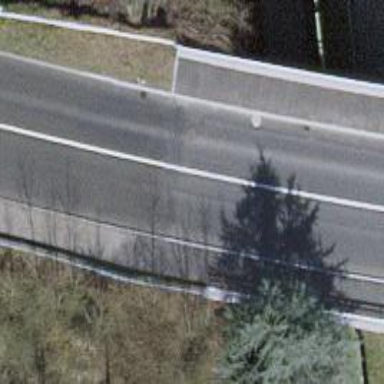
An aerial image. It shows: Tertiary road passing over bridge.